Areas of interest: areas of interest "Agricultural and Sideline Products Market"
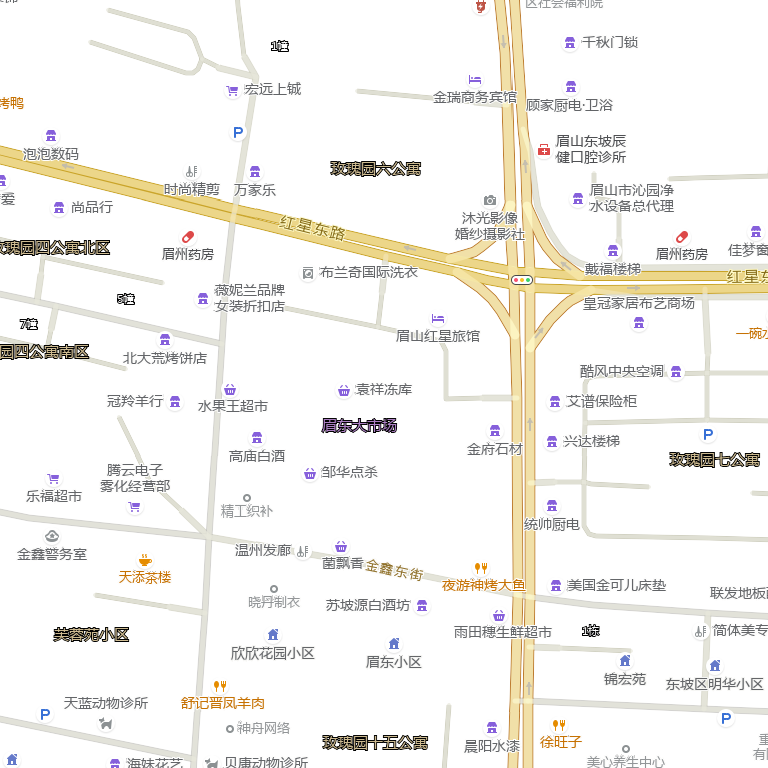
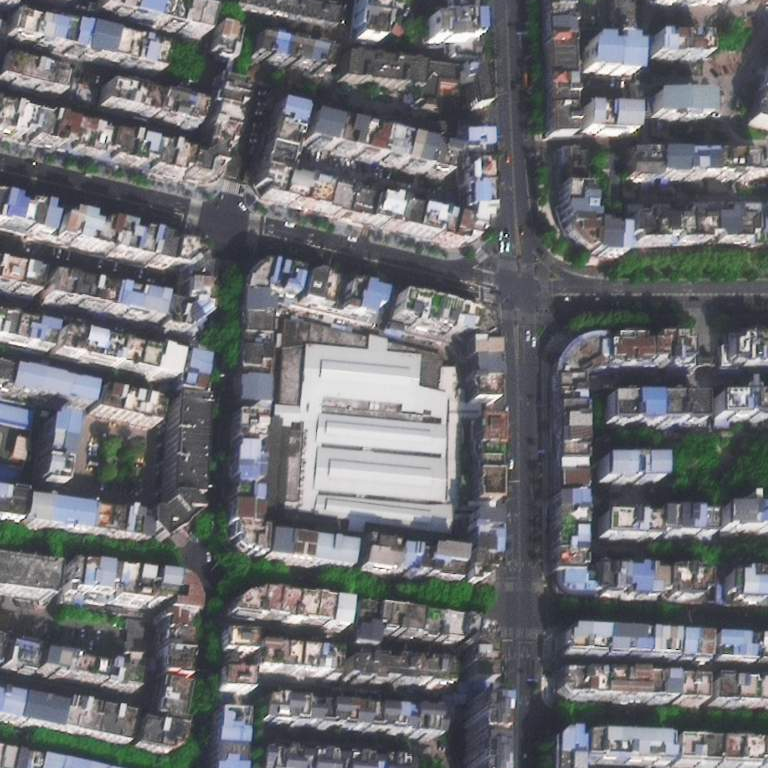